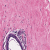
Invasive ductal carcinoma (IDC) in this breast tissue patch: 0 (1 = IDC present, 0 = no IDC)